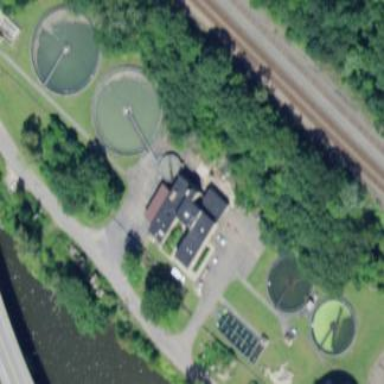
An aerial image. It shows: Wastewater plant.